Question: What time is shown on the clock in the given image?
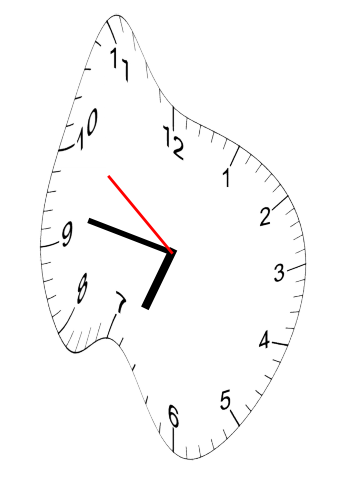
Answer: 06:46:51